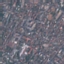
Land use / land cover class: Residential